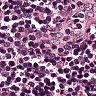
Metastatic tissue present: no